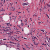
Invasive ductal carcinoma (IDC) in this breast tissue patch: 1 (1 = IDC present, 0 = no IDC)